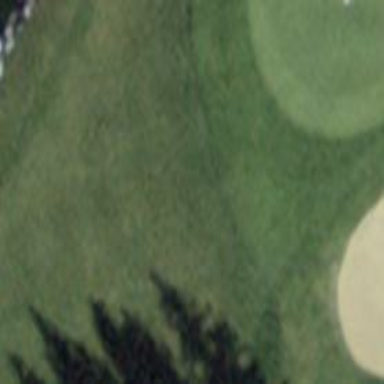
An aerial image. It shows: Golf bunker filled with sandy terrain.